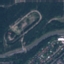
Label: Highway